Fundus camera: zeiss
Shooting center: fovea
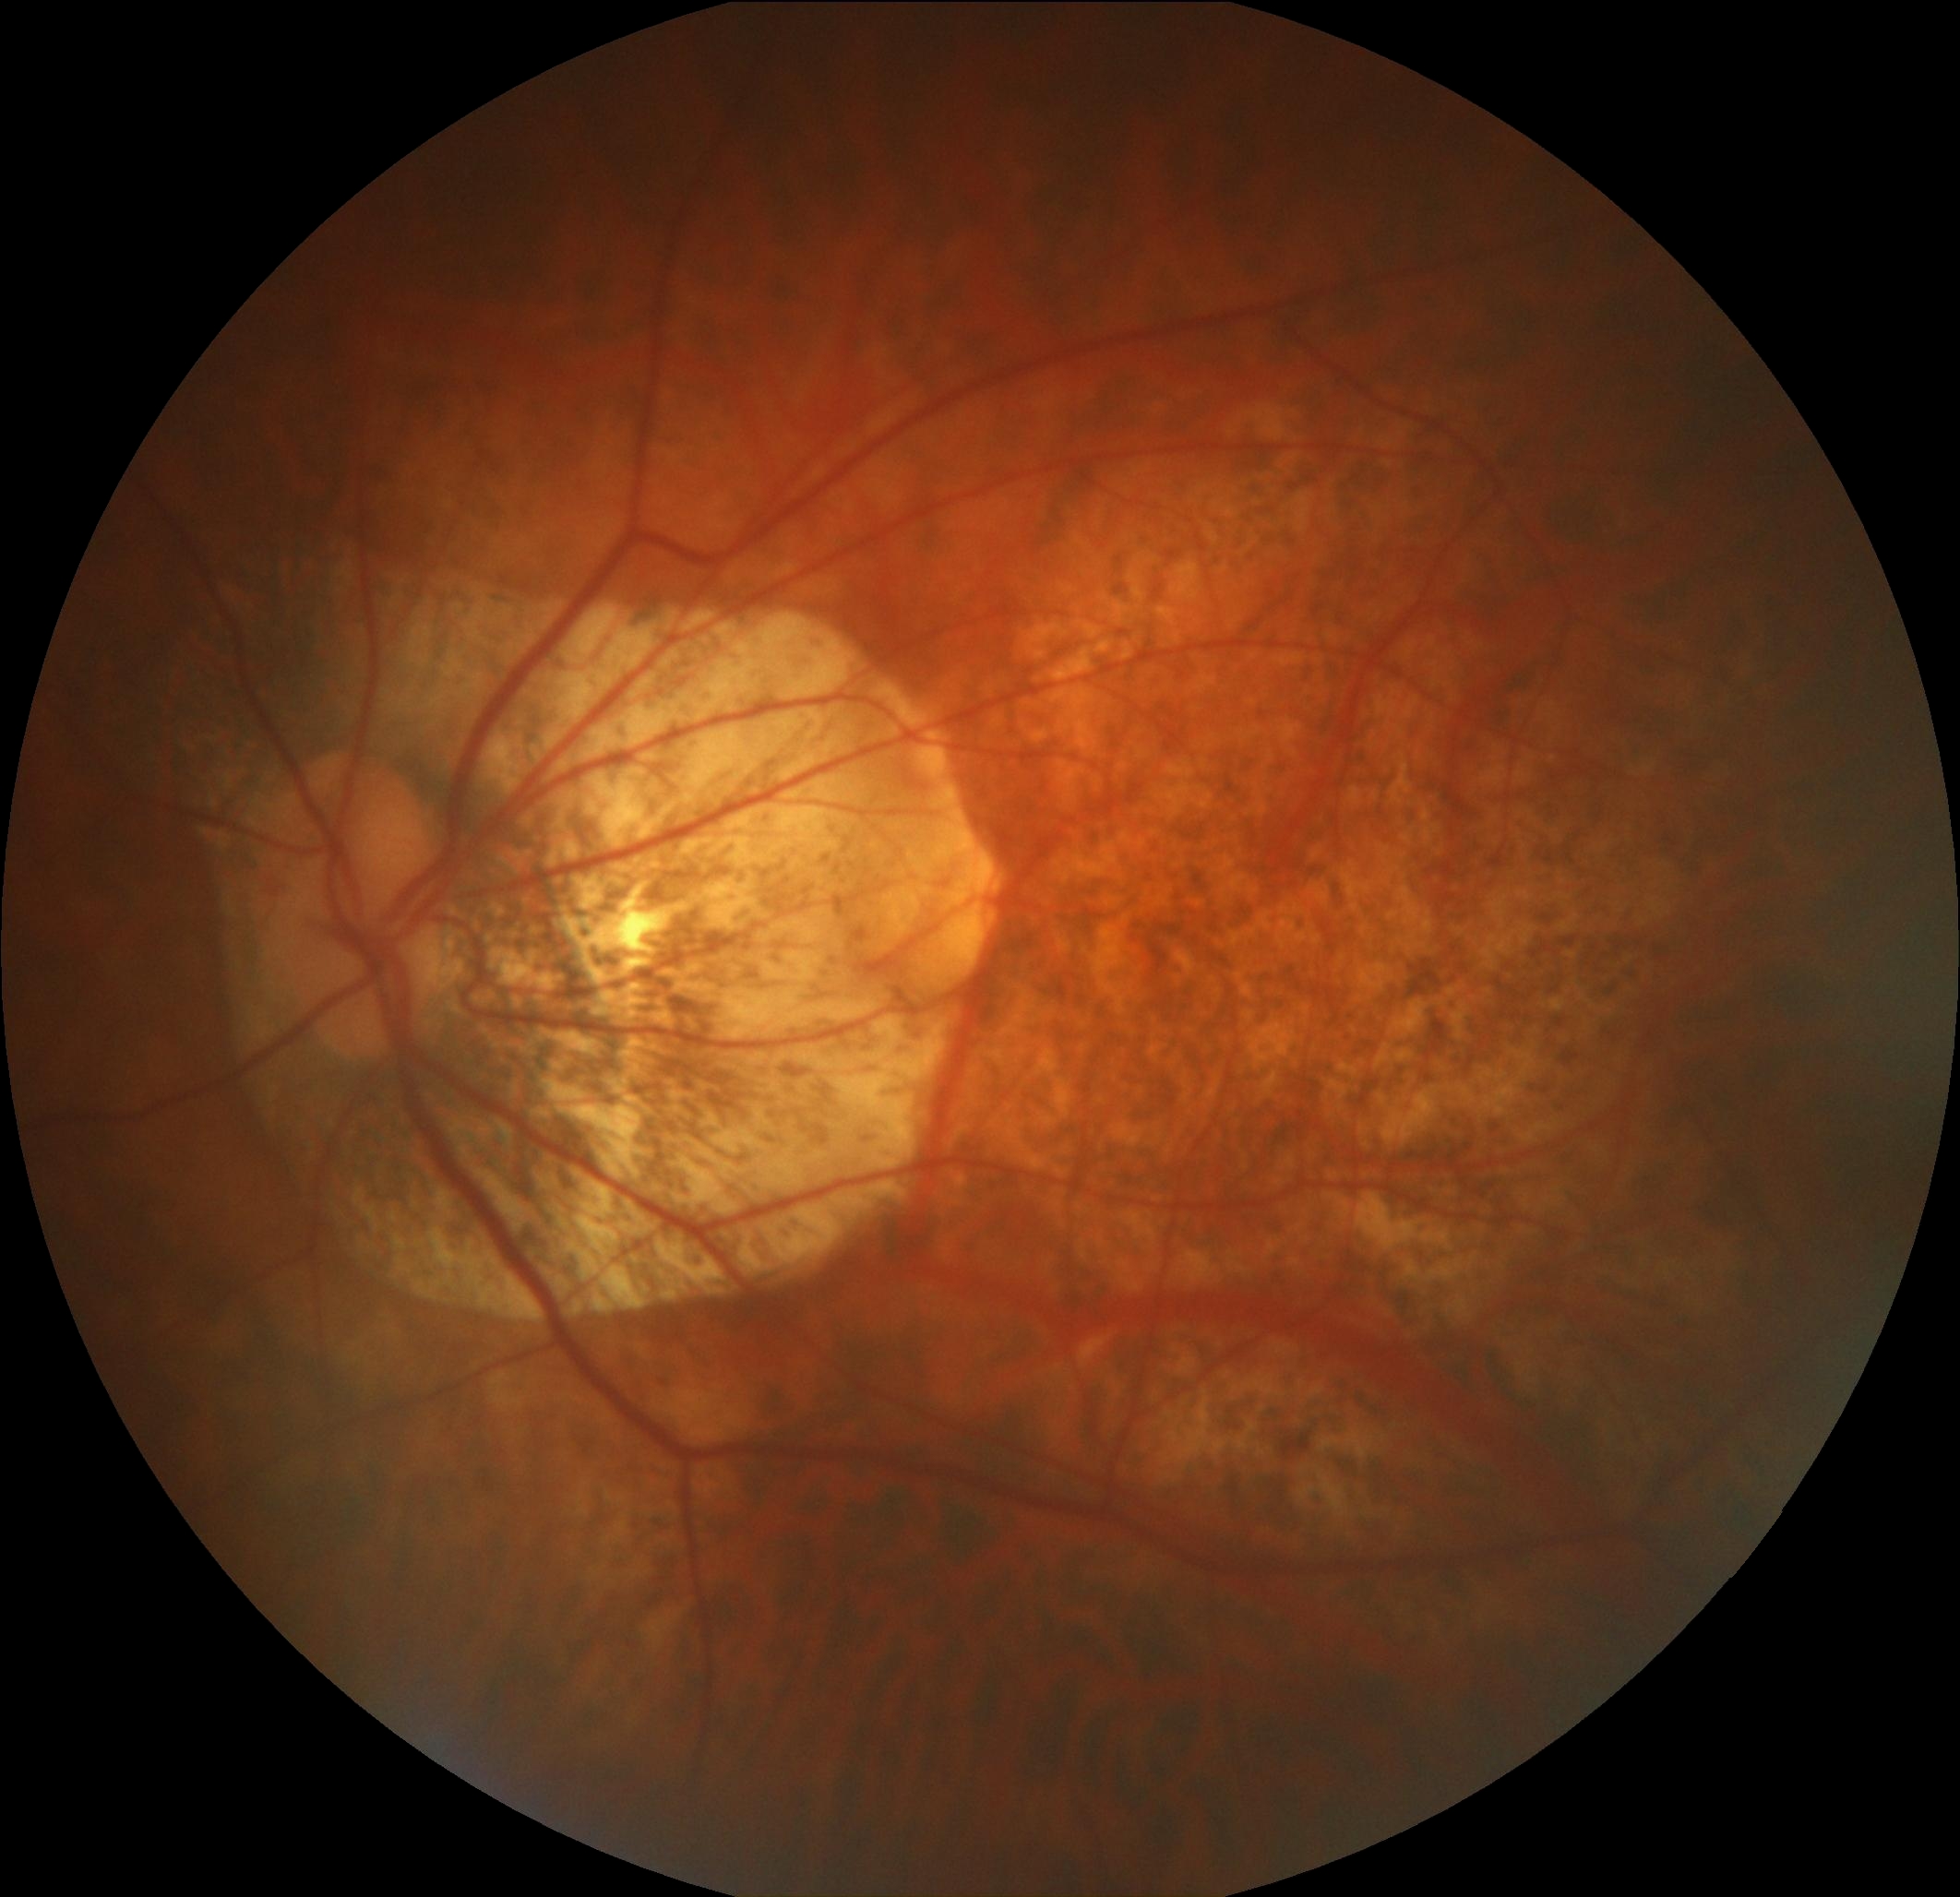
Pathologic myopia: yes
Patchy retinal atrophy: present
Retinal detachment: absent